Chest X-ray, AP view. Patient: 75 years old, sex F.
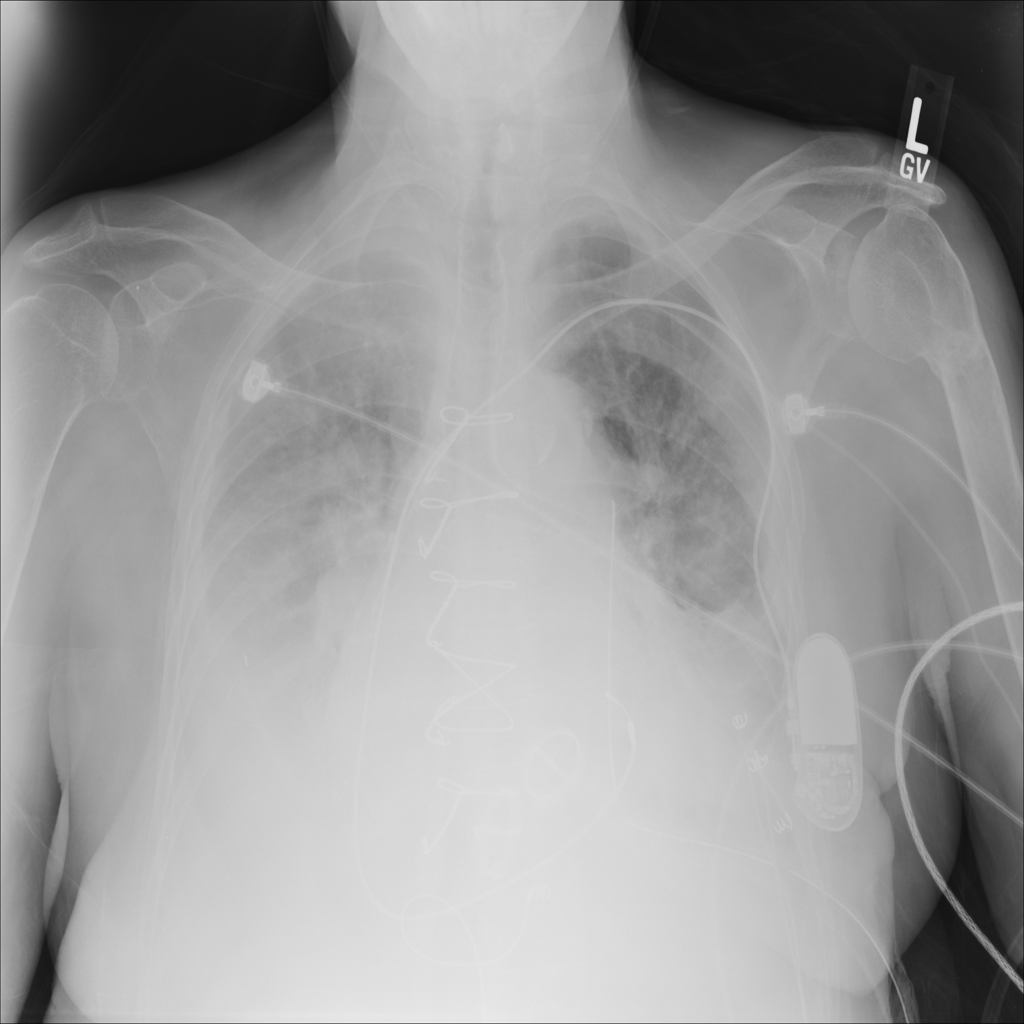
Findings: Cardiomegaly, Consolidation